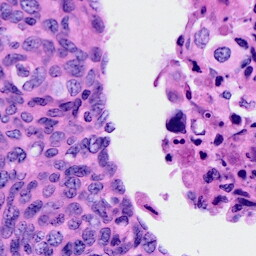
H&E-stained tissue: Cervix